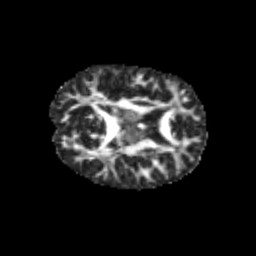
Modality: FA
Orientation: axial
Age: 11
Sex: male
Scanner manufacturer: siemens
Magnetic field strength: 3 T
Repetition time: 3.8 s
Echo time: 0.07 s